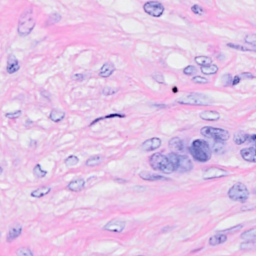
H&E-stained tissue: Breast